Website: crate-barrel
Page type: receipt
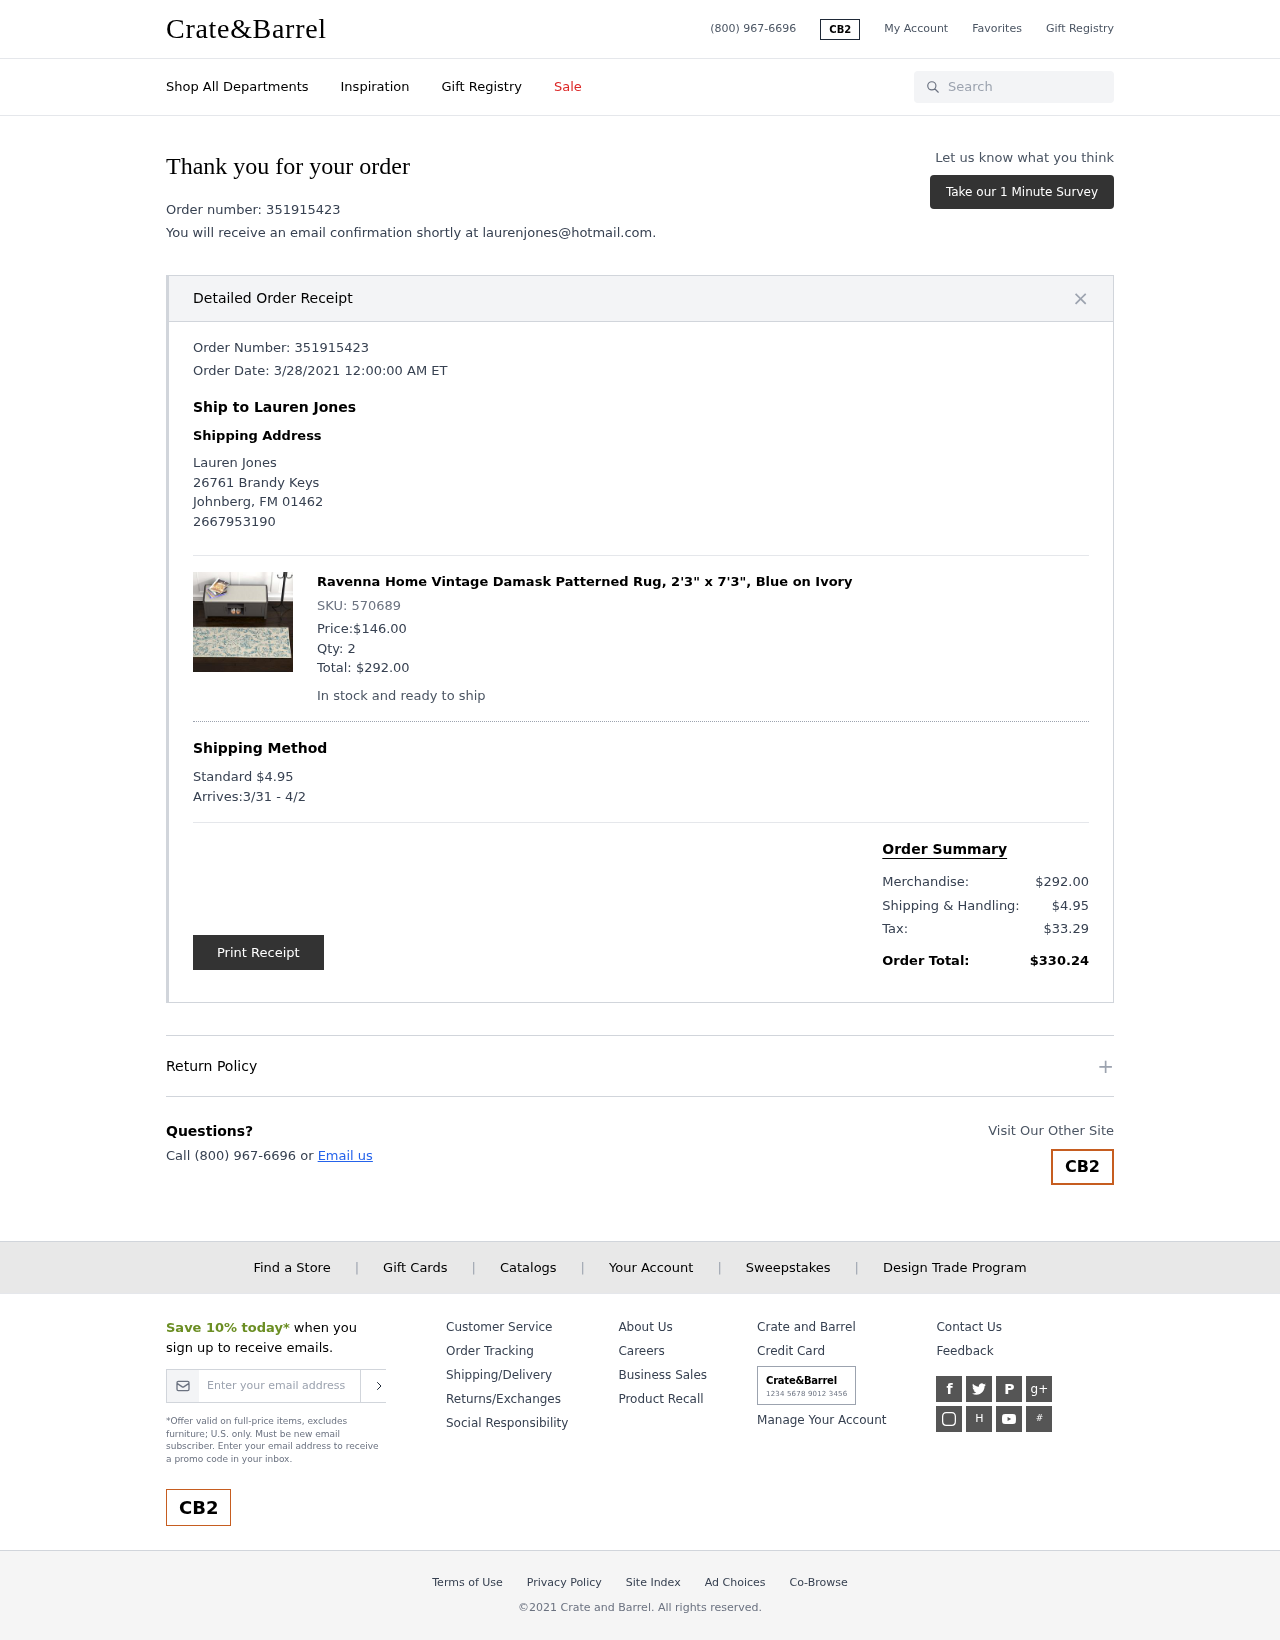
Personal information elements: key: PII_CITY
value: Johnberg
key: PII_EMAIL
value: laurenjones@hotmail.com
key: PII_FULLNAME
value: Lauren Jones
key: PII_PHONE
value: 2667953190
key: PII_POSTCODE
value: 01462
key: PII_STATE_ABBR
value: FM
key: PII_STREET
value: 26761 Brandy Keys
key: PII_FULLNAME2
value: Lauren Jones
Product elements: key: PRODUCT1_NAME
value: Ravenna Home Vintage Damask Patterned Rug, 2'3" x 7'3", Blue on Ivory
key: PRODUCT1_PRICE
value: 146
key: PRODUCT1_QUANTITY
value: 2
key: PRODUCT1_SKU
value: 570689
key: PRODUCT1_TOTAL
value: $292.00
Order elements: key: ORDER_ID
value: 351915423
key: ORDER_DATE
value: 3/28/2021 12:00:00 AM ET
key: ORDER_SHIPPING_COST
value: $4.95
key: ORDER_DELIVERY_DATE
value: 3/31 - 4/2
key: ORDER_SUBTOTAL
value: $292.00
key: ORDER_SHIPPING_COST2
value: $4.95
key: ORDER_TAX
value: $33.29
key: ORDER_TOTAL
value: $330.24
Search elements: key: HEADER_SEARCH
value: Search